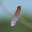
Label: 1